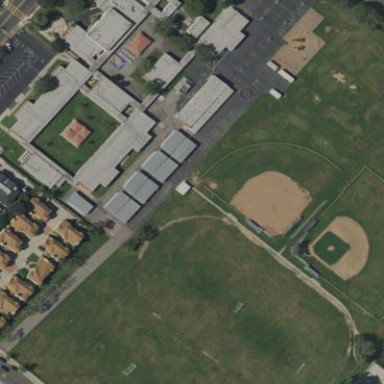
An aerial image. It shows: School.